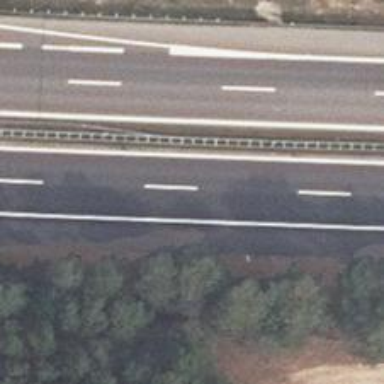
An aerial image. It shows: Concrete motorway.